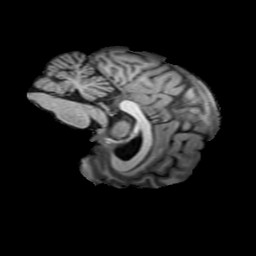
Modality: T1w
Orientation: sagittal
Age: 28
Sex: male
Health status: ill